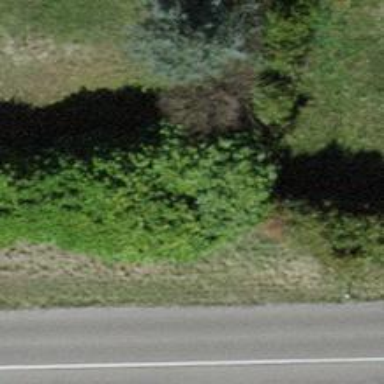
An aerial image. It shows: Hedge barrier.